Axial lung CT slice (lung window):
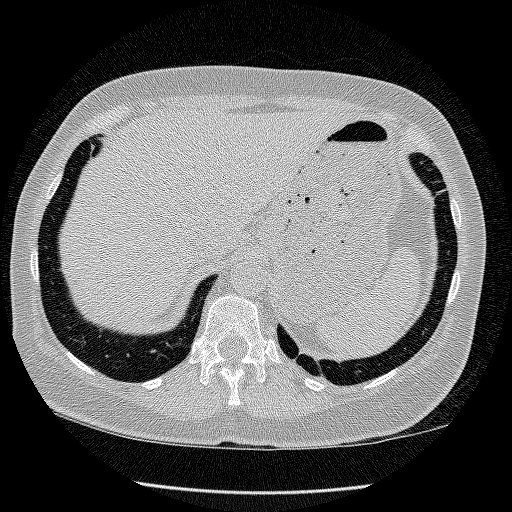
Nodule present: no